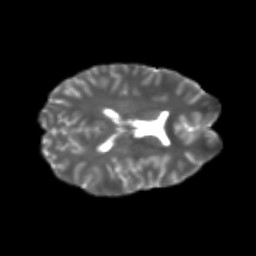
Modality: T2w
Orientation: axial
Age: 21
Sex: female
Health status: healthy
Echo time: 0.074 s